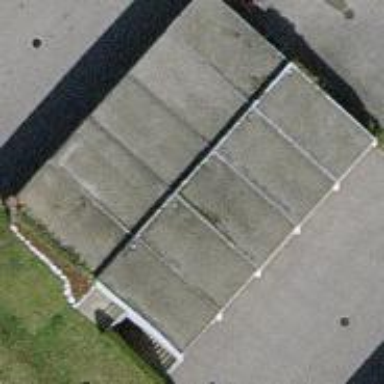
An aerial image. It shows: Group of garages.